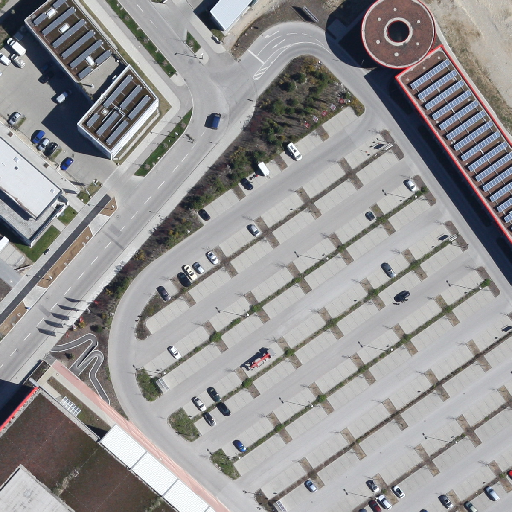
Referring expression: van